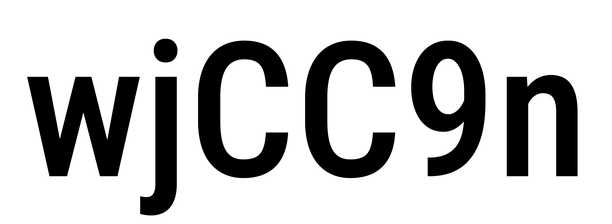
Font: Roboto_Condensed_Medium